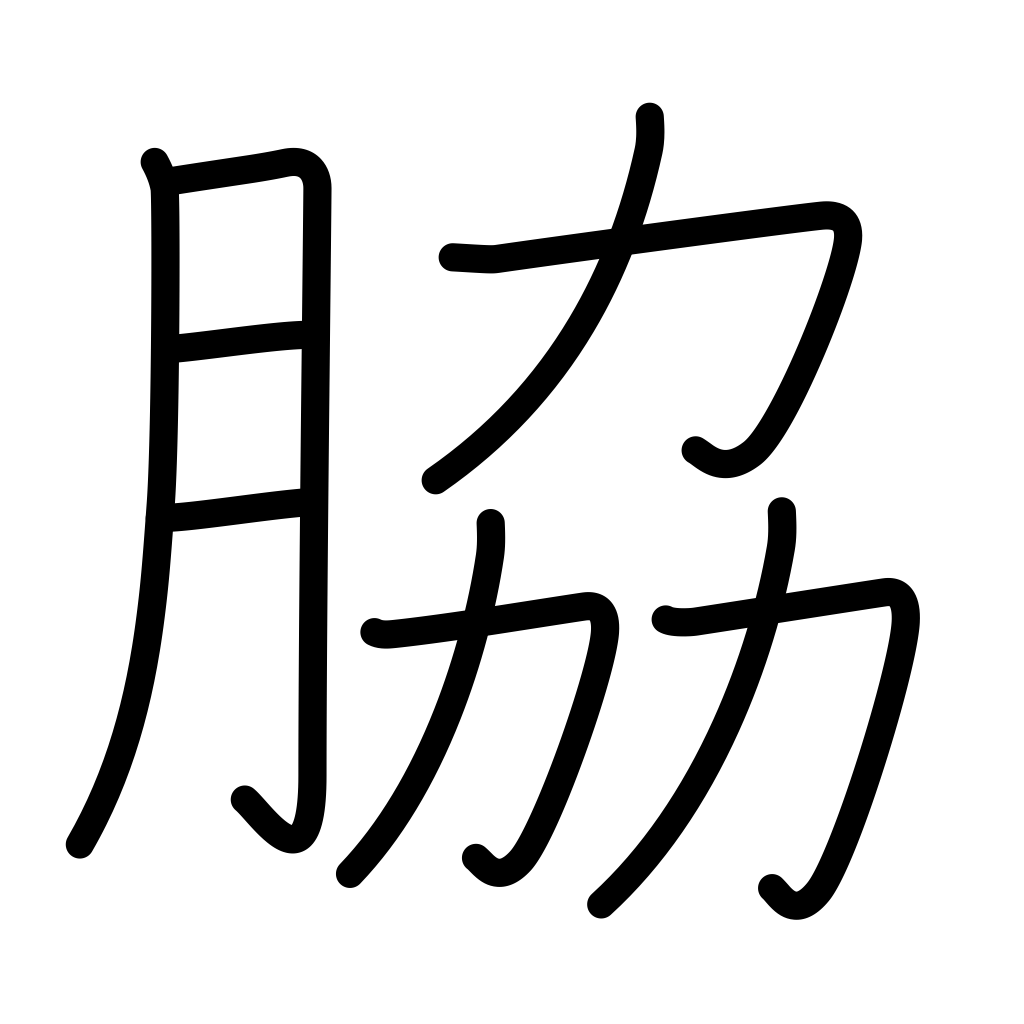
Meaning: armpit, the other way, another place, flank, supporting role